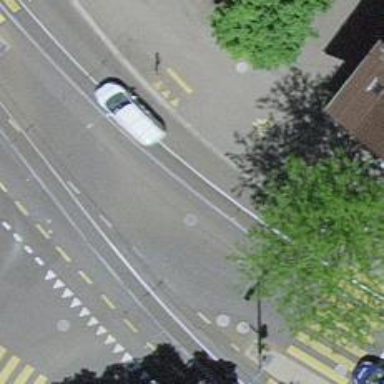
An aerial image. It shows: Secondary road with asphalt surface and separate sidewalk.